Question: I Have a data like this -

So i need to find out all rows with id=203498. How can i write a query for this ?
Any Help ?
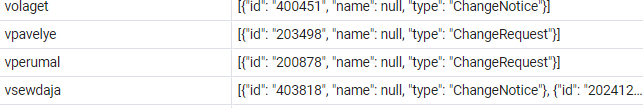
Answer: Use the JSON containment operator '@>':
'''
WHERE jsoncol @> '[ { "id": 203498 }]';
'''